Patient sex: F
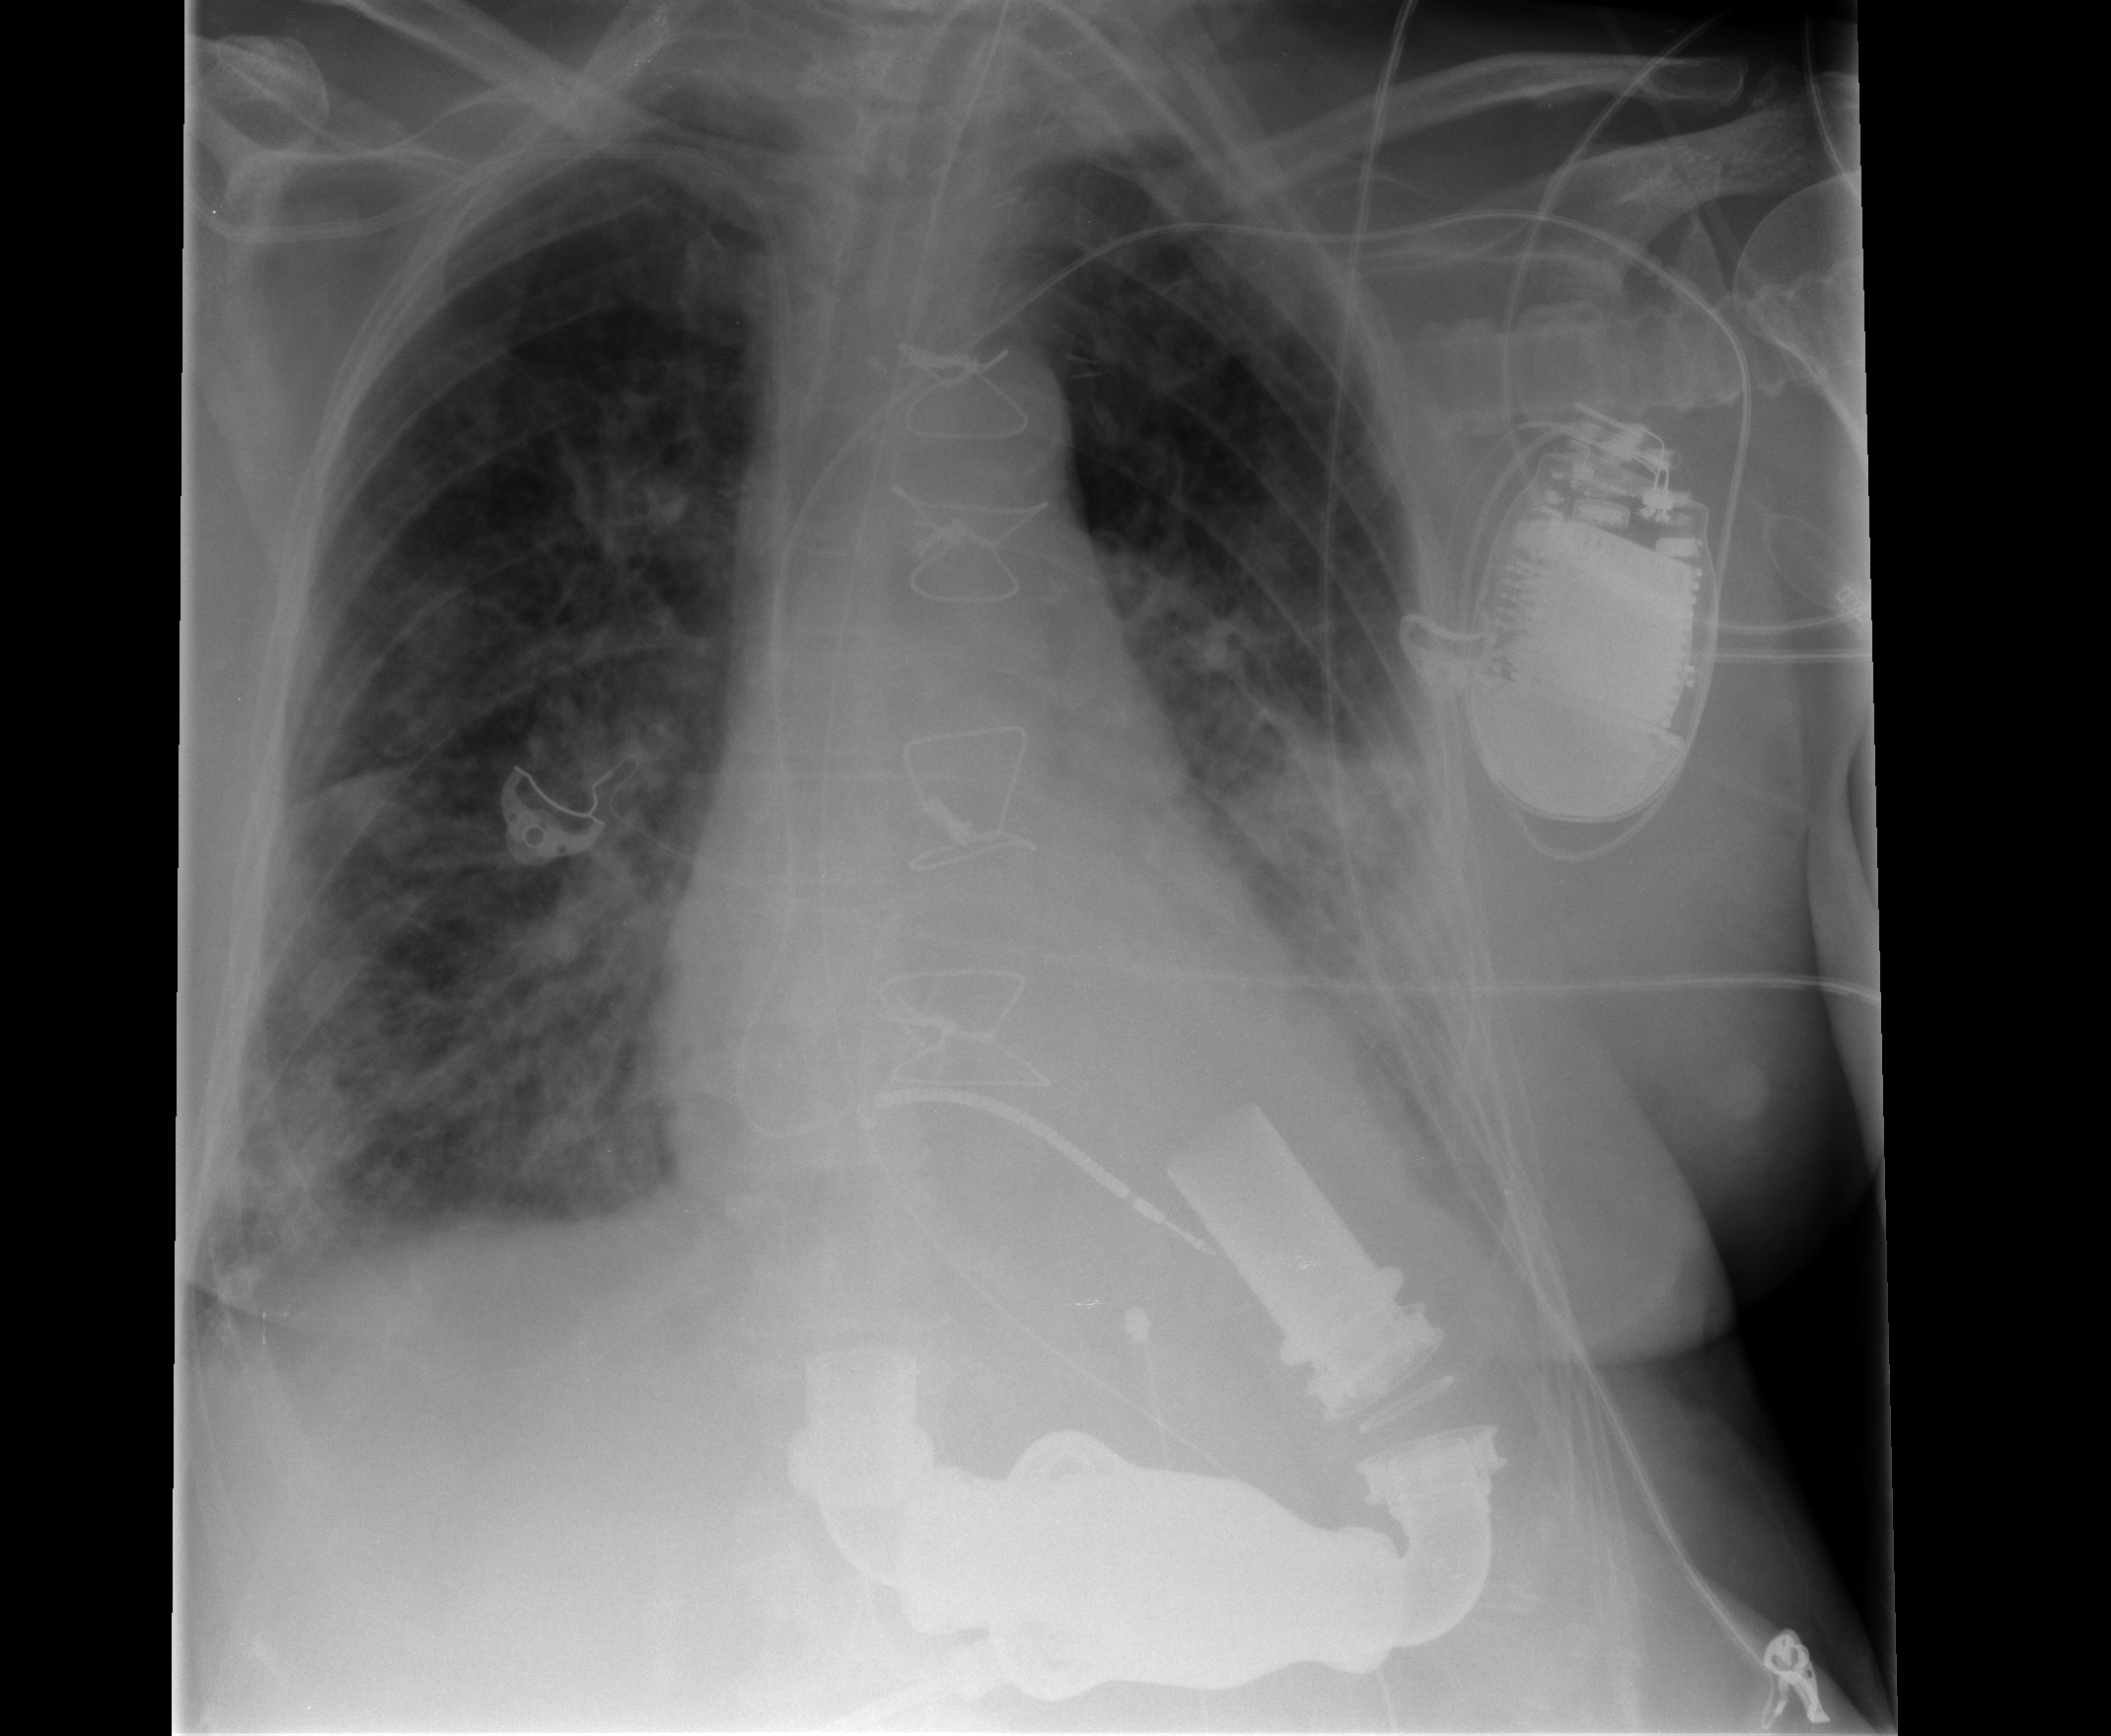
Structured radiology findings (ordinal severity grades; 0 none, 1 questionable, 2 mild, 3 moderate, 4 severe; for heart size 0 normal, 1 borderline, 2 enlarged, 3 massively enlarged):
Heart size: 0
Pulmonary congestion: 3
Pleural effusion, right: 1
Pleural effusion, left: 2
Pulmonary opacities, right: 3
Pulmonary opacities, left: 3
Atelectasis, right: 2
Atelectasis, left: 3